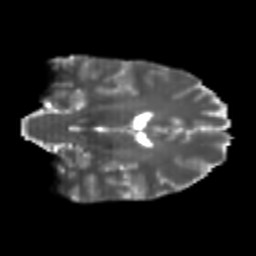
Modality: T2w
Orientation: coronal
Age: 24
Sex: male
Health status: healthy
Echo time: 0.074 s